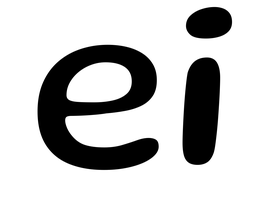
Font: Gluten_Regular